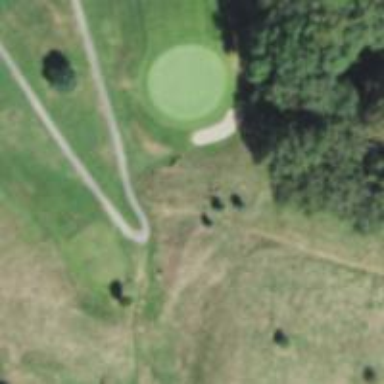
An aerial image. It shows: Path used for both walking and golf.